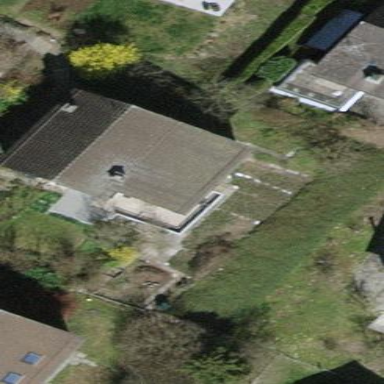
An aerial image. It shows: Building with tiled roof.